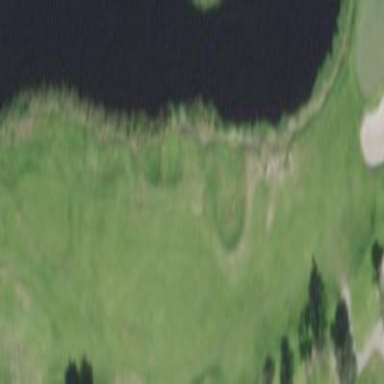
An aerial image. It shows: Golf fairway surrounded by grass.